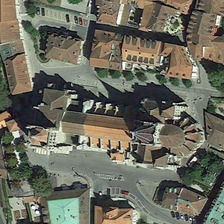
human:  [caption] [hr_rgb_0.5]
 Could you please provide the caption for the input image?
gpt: some buildings and green trees are around a church .

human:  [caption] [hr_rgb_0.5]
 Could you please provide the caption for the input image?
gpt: some buildings and green trees are around a church .

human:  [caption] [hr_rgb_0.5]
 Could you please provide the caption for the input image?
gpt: some buildings and green trees are around a church .

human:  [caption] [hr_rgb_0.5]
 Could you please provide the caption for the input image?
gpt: some buildings and green trees are around a church .

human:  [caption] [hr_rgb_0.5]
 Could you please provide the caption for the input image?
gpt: some buildings and green trees are around a church .